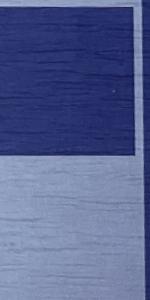
Label: Empty